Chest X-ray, PA view. Patient: 46 years old, sex M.
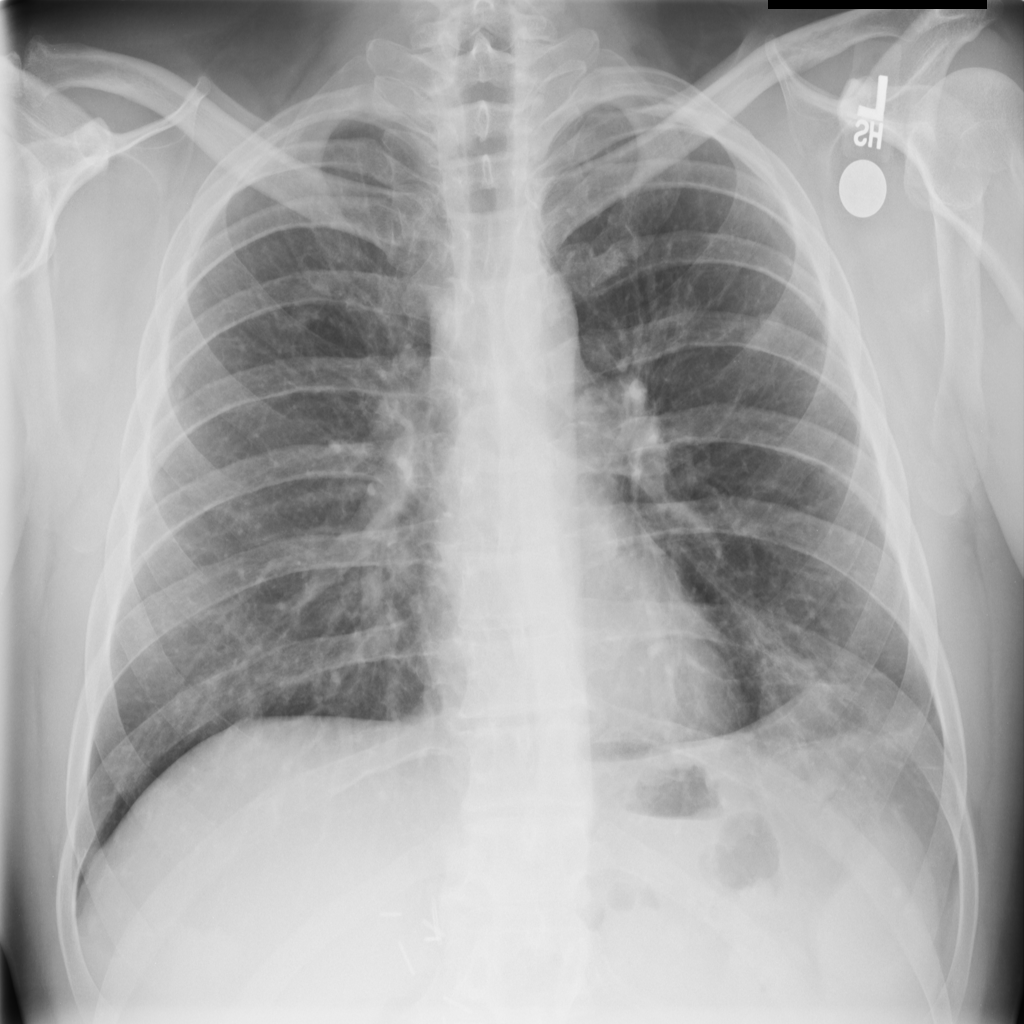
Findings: No Finding